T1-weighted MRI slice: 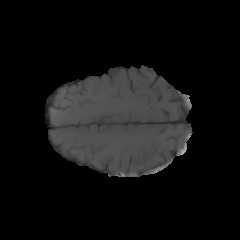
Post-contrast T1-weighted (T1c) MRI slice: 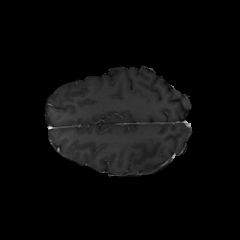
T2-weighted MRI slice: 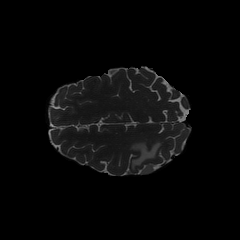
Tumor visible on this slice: yes